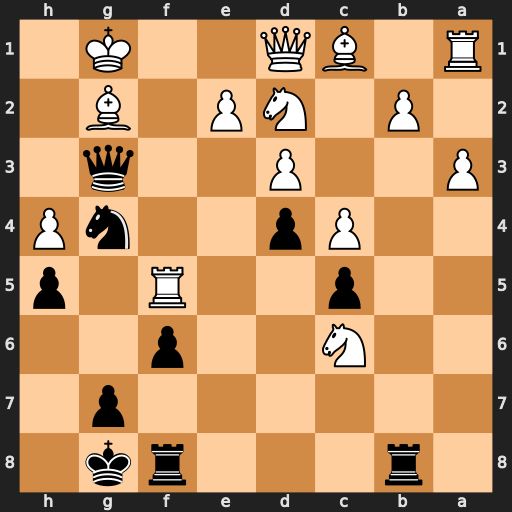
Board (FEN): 1r3rk1/6p1/2N2p2/2p2R1p/2Pp2nP/P2P2q1/1P1NP1B1/R1BQ2K1
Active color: b
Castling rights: -
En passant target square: -
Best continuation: Qh2+ Kf1 Ne3+